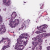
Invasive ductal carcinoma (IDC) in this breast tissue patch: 1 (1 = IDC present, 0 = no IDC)